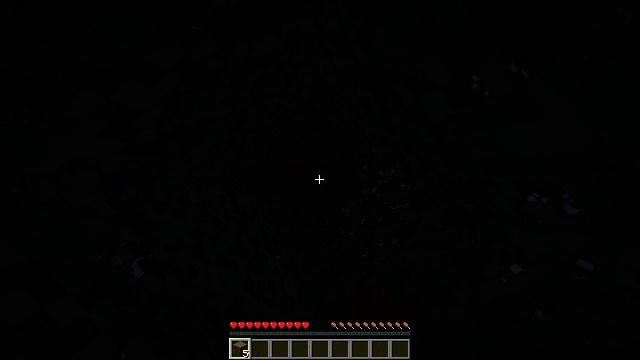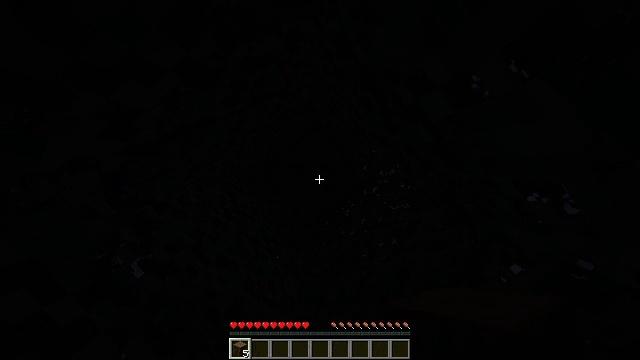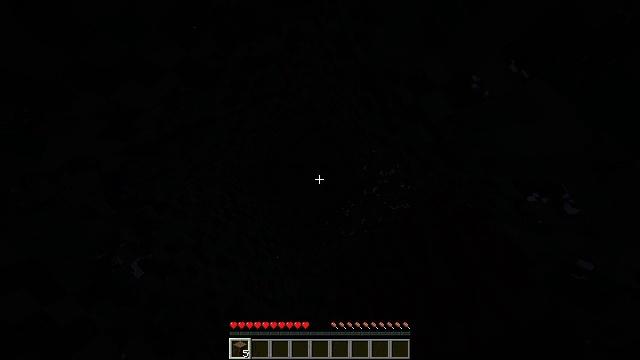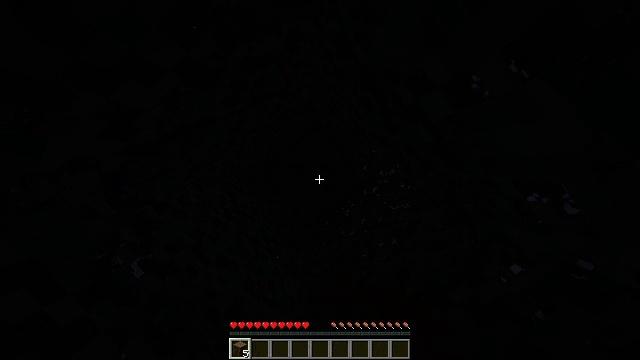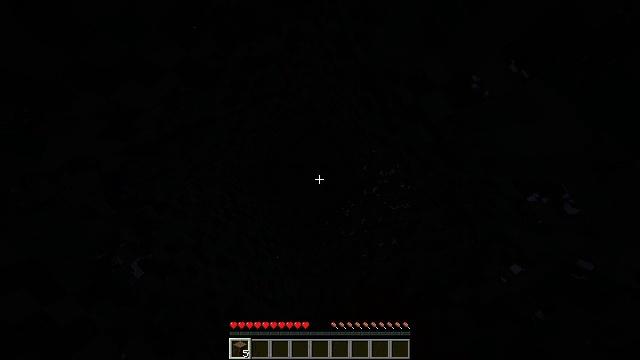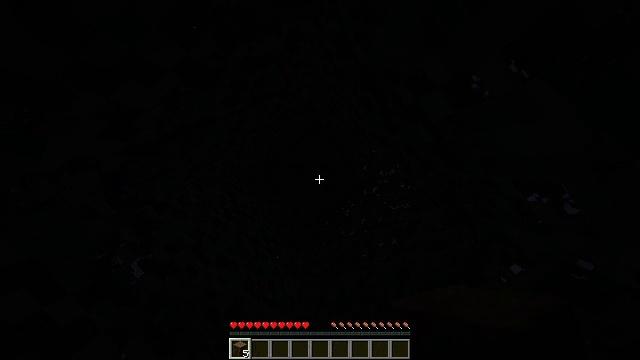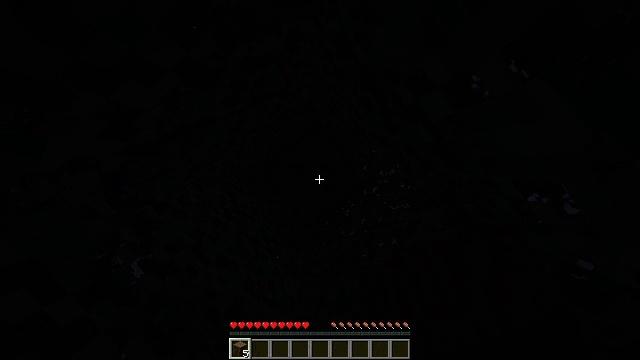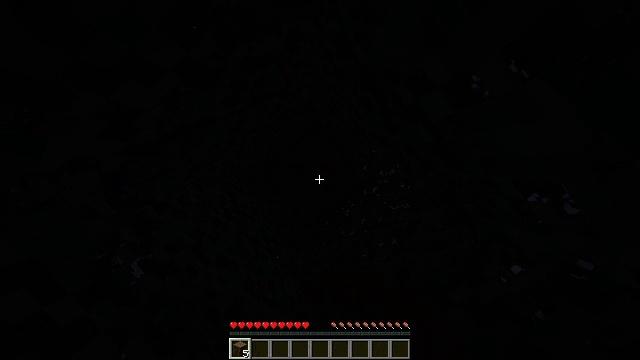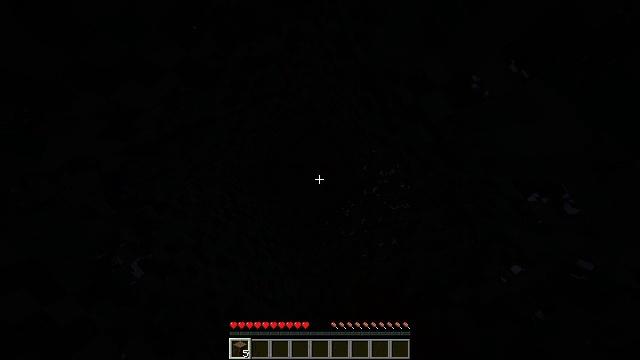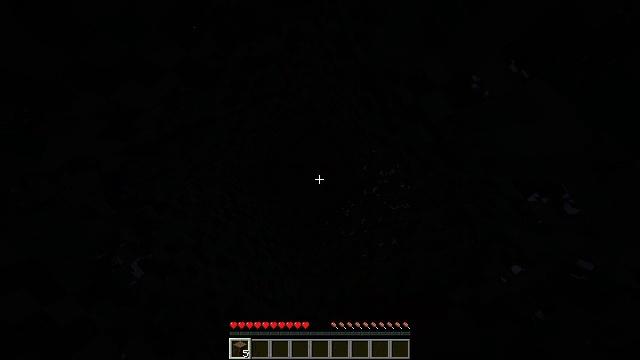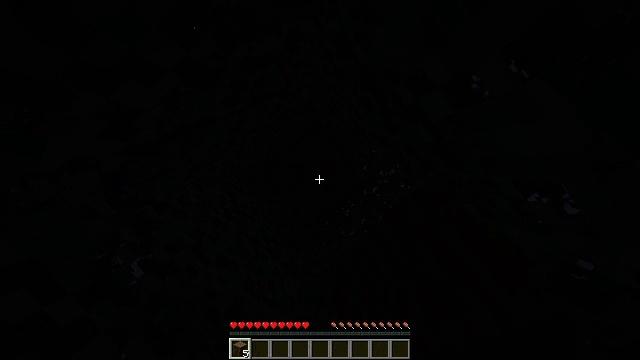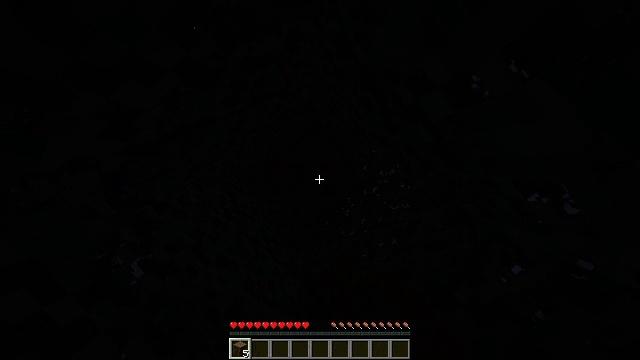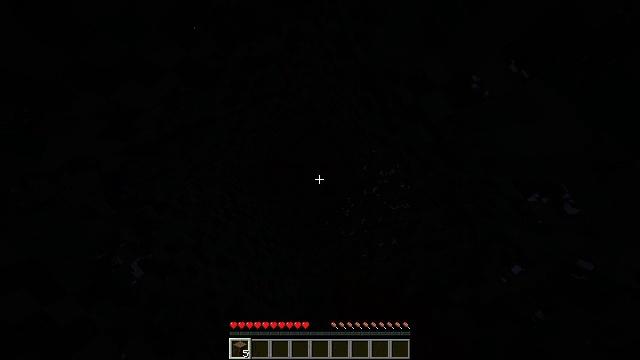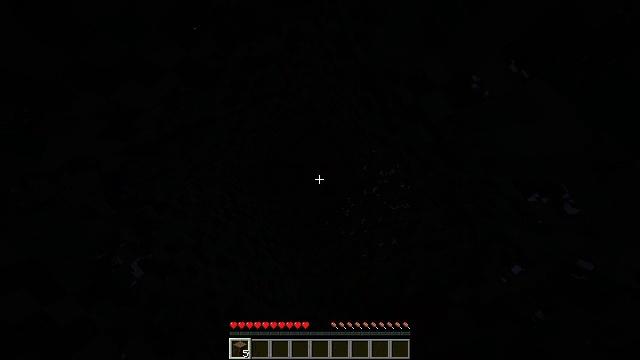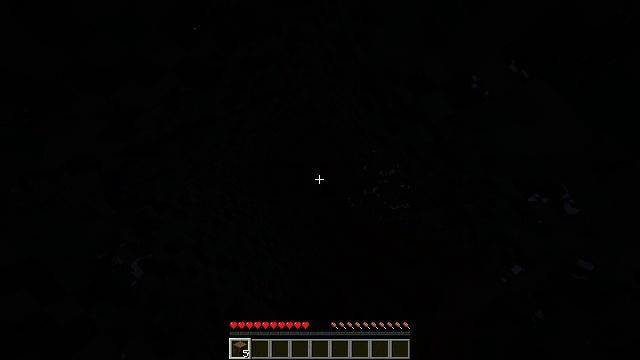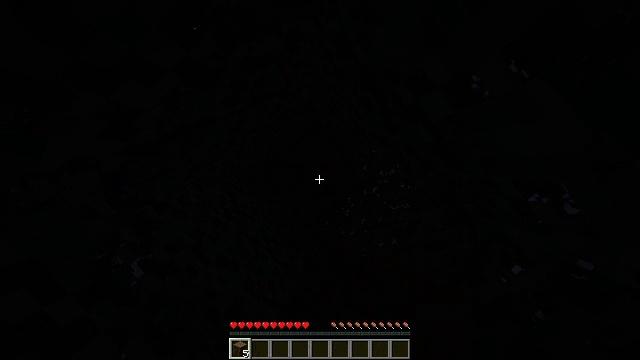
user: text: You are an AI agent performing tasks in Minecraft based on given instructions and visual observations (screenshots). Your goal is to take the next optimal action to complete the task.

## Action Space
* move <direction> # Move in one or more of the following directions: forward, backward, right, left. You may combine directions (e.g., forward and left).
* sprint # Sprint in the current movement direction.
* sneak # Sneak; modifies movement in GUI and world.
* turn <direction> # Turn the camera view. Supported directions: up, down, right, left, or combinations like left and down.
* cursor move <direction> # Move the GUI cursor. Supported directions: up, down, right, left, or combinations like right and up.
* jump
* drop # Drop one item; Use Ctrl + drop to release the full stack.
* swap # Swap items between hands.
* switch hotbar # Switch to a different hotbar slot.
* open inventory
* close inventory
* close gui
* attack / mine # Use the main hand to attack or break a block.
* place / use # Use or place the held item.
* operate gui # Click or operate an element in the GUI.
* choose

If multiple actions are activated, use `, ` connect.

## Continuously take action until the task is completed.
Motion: motion action
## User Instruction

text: Break the spruce log from the tree.
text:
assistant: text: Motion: attack / mine
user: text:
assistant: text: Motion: attack / mine
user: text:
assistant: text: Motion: attack / mine
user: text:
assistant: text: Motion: attack / mine
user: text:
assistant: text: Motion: attack / mine
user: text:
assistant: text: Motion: attack / mine
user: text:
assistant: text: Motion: attack / mine
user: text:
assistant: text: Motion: attack / mine
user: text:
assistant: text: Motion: attack / mine
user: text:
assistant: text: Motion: attack / mine
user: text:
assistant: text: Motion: attack / mine
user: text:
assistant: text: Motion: attack / mine
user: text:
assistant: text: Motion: attack / mine
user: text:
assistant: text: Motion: attack / mine
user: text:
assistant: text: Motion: attack / mine
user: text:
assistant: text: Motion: attack / mine
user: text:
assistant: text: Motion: attack / mine
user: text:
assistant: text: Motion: attack / mine
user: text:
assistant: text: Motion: attack / mine
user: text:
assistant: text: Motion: attack / mine
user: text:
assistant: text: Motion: attack / mine
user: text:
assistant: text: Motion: attack / mine
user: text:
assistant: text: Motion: attack / mine
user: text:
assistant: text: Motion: attack / mine
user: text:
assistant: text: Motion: attack / mine
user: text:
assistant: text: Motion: attack / mine
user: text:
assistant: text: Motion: attack / mine
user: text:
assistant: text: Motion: attack / mine
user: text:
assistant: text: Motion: attack / mine
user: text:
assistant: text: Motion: attack / mine